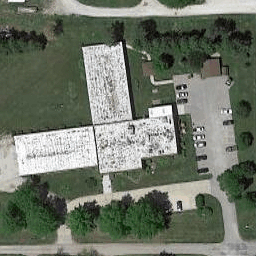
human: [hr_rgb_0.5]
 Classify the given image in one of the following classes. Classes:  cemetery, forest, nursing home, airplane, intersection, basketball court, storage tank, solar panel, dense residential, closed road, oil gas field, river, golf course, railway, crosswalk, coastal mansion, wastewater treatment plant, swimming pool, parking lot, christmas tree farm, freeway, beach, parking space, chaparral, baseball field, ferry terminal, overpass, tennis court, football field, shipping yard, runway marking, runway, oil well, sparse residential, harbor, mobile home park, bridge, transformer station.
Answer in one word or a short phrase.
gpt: nursing home